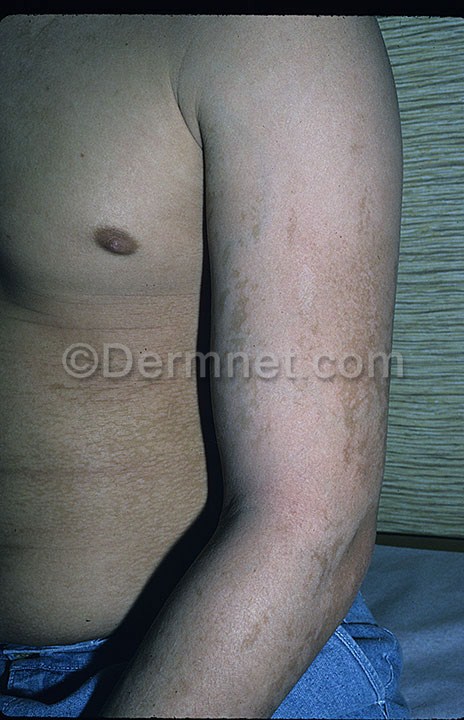
Disease: Tinea Ringworm Candidiasis and other Fungal Infections